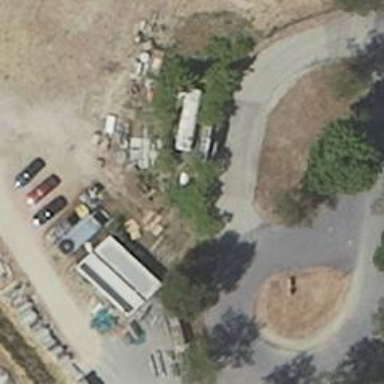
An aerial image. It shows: Fuel vending machine.